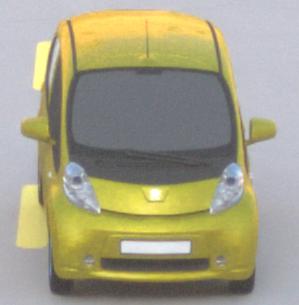
Make: Peugeot
Model: iOn
Detailed model: iOn
Model produced from: 2010/12
Model produced until: 2013/02
Doors: 5
Color: yellow
Road condition: dry road
Daytime: sunrise or sunset
Contrast: low contrast